Field crop: maize
Growth stage: 2
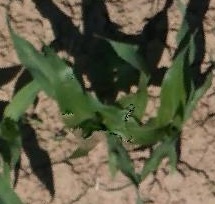
Species: maize